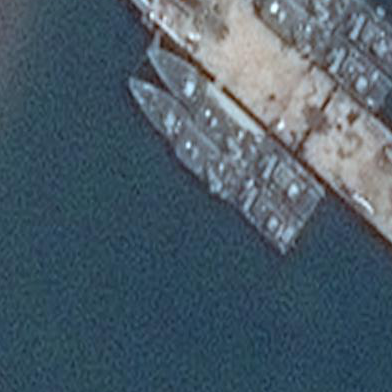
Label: combat